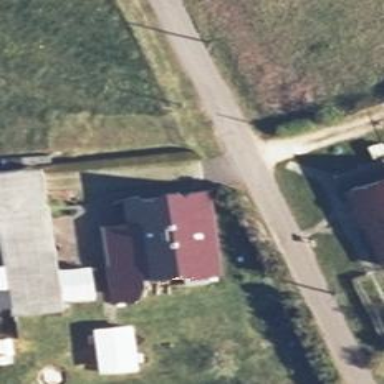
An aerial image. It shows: Residential road.